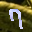
Label: 7